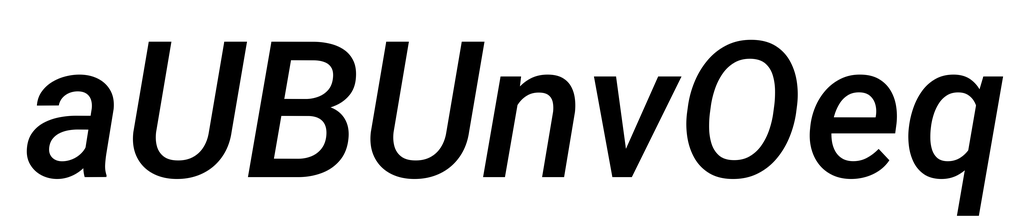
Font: Roboto-Italic_Medium_Italic